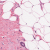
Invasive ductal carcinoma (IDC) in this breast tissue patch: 0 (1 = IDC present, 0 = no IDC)